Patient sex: M
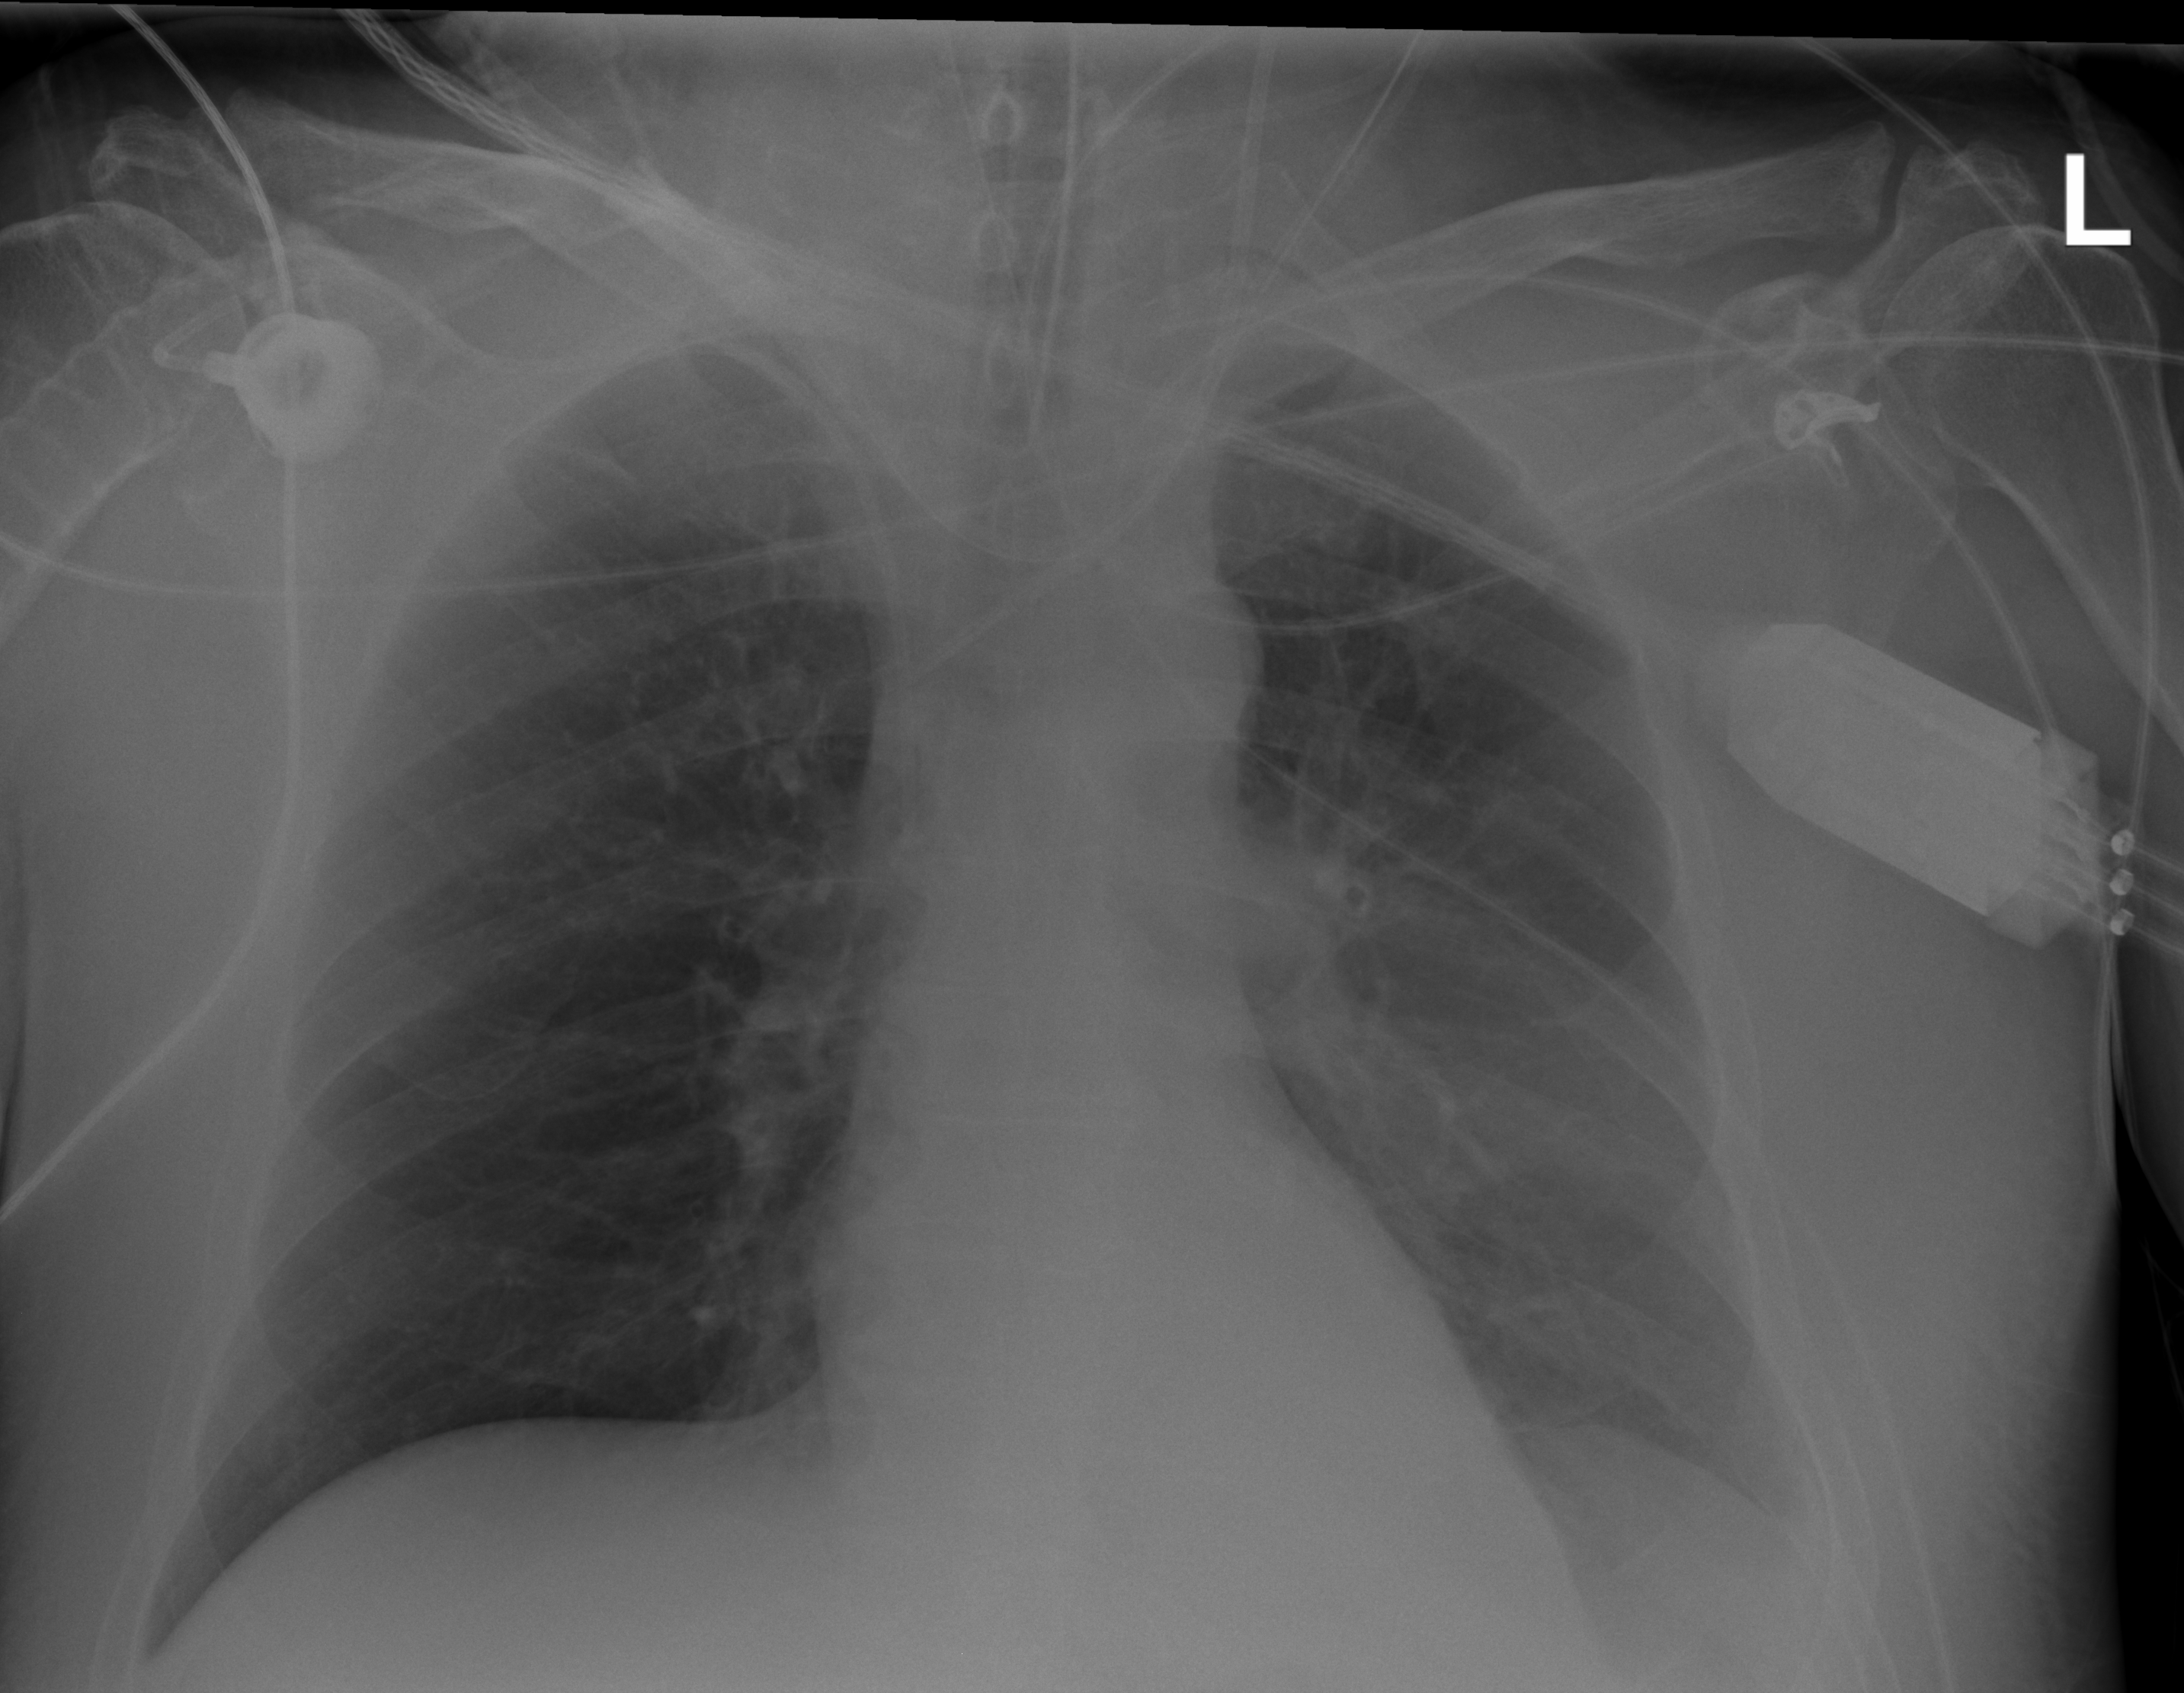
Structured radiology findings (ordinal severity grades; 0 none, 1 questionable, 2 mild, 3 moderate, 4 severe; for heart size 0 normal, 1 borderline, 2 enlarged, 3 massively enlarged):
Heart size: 0
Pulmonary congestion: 0
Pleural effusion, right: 0
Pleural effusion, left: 2
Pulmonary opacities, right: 0
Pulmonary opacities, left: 0
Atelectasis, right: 0
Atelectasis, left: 2